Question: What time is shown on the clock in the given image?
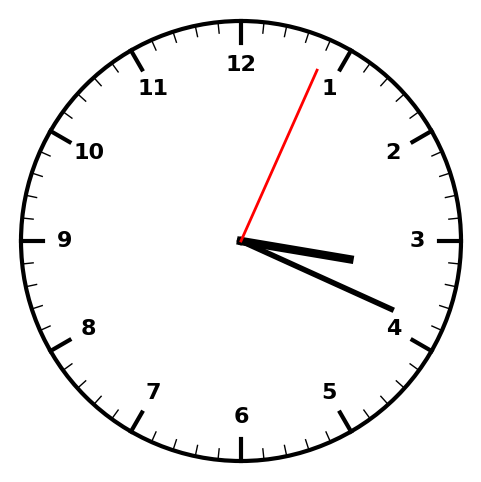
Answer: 03:19:04